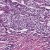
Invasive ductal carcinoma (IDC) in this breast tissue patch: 1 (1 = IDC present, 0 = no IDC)